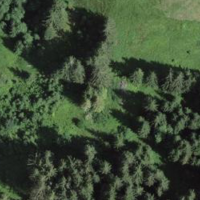
EUNIS habitat code: 44
Species observed at this site:
Petasites albus